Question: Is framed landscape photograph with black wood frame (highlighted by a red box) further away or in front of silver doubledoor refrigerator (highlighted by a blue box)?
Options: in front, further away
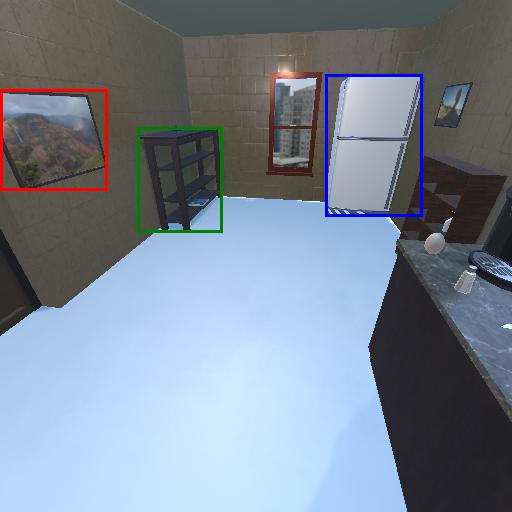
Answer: in front